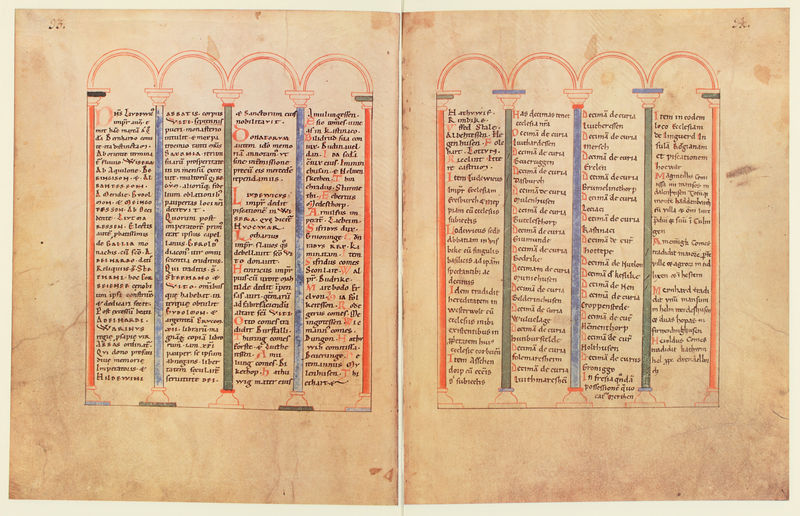
Titel: Liber Vitae der Abtei Corvey
Institution: Münster, Staatsarchiv
Schlagwörter: blau, grün, säulen, rot, sockel, papier, linien, spalten, bögen, initialen, text, kapitelle, pergament, buchmalerei, evangeliar, perikopenbuch